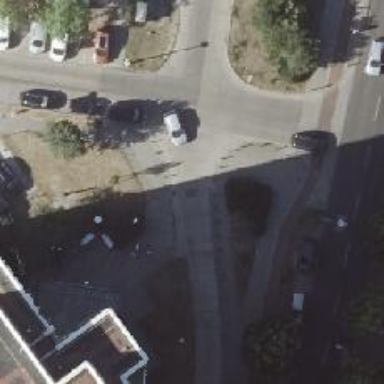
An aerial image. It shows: Traffic calming table.